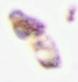
Label: Detritus